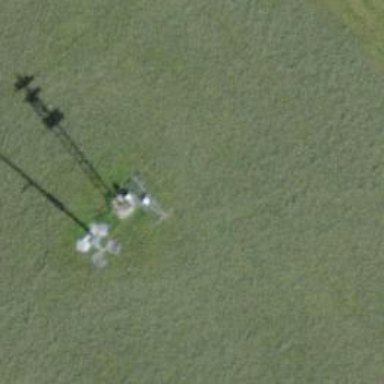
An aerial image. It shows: Pylon for aerialway.